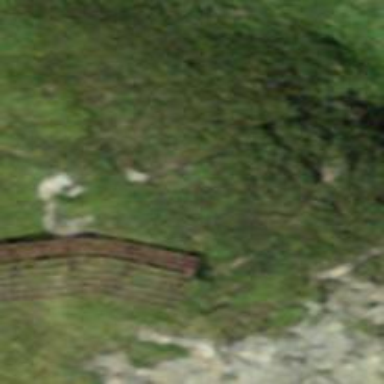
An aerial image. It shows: Man-made structure for avalanche protection.